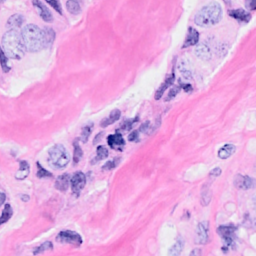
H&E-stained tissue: Breast